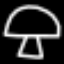
Label: mushroom